Question: I want to know what is this memory address? and how it can be useful in coding. And if i fetched a memory address and how i can read it and estimate where is this memory location.
- - - -
or how this memory location is arranged?
'''
#include <iostream>
using namespace std;
int main(){
int a,b,c;
int* pointer_a; int* pointer_b; int* pointer_c;
pointer_a = &a;
pointer_b = &b;
pointer_c = &c;
cout<<"Address of variable a : "<<pointer_a<<endl;
cout<<"Address of variable b : "<<pointer_b<<endl;
cout<<"Address of variable c : "<<pointer_c<<endl;
return (0);
}
'''

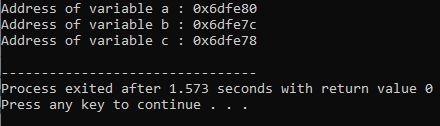
Answer: > what is meant by 0x?
0x is a prefix that signifies a number in hexadecimal (which means 16) base (also called radix). Addresses are conventionally serialised in hexadecimal.
> what is meant by 6d?
what is meant by fe?
what is meant by 80?
These are hexadecimal digits. It is a number.
> and how it can be useful in coding.
Indirection has many uses. For example, it can be used to implement a tree data structure.